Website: apple
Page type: customer-info-address
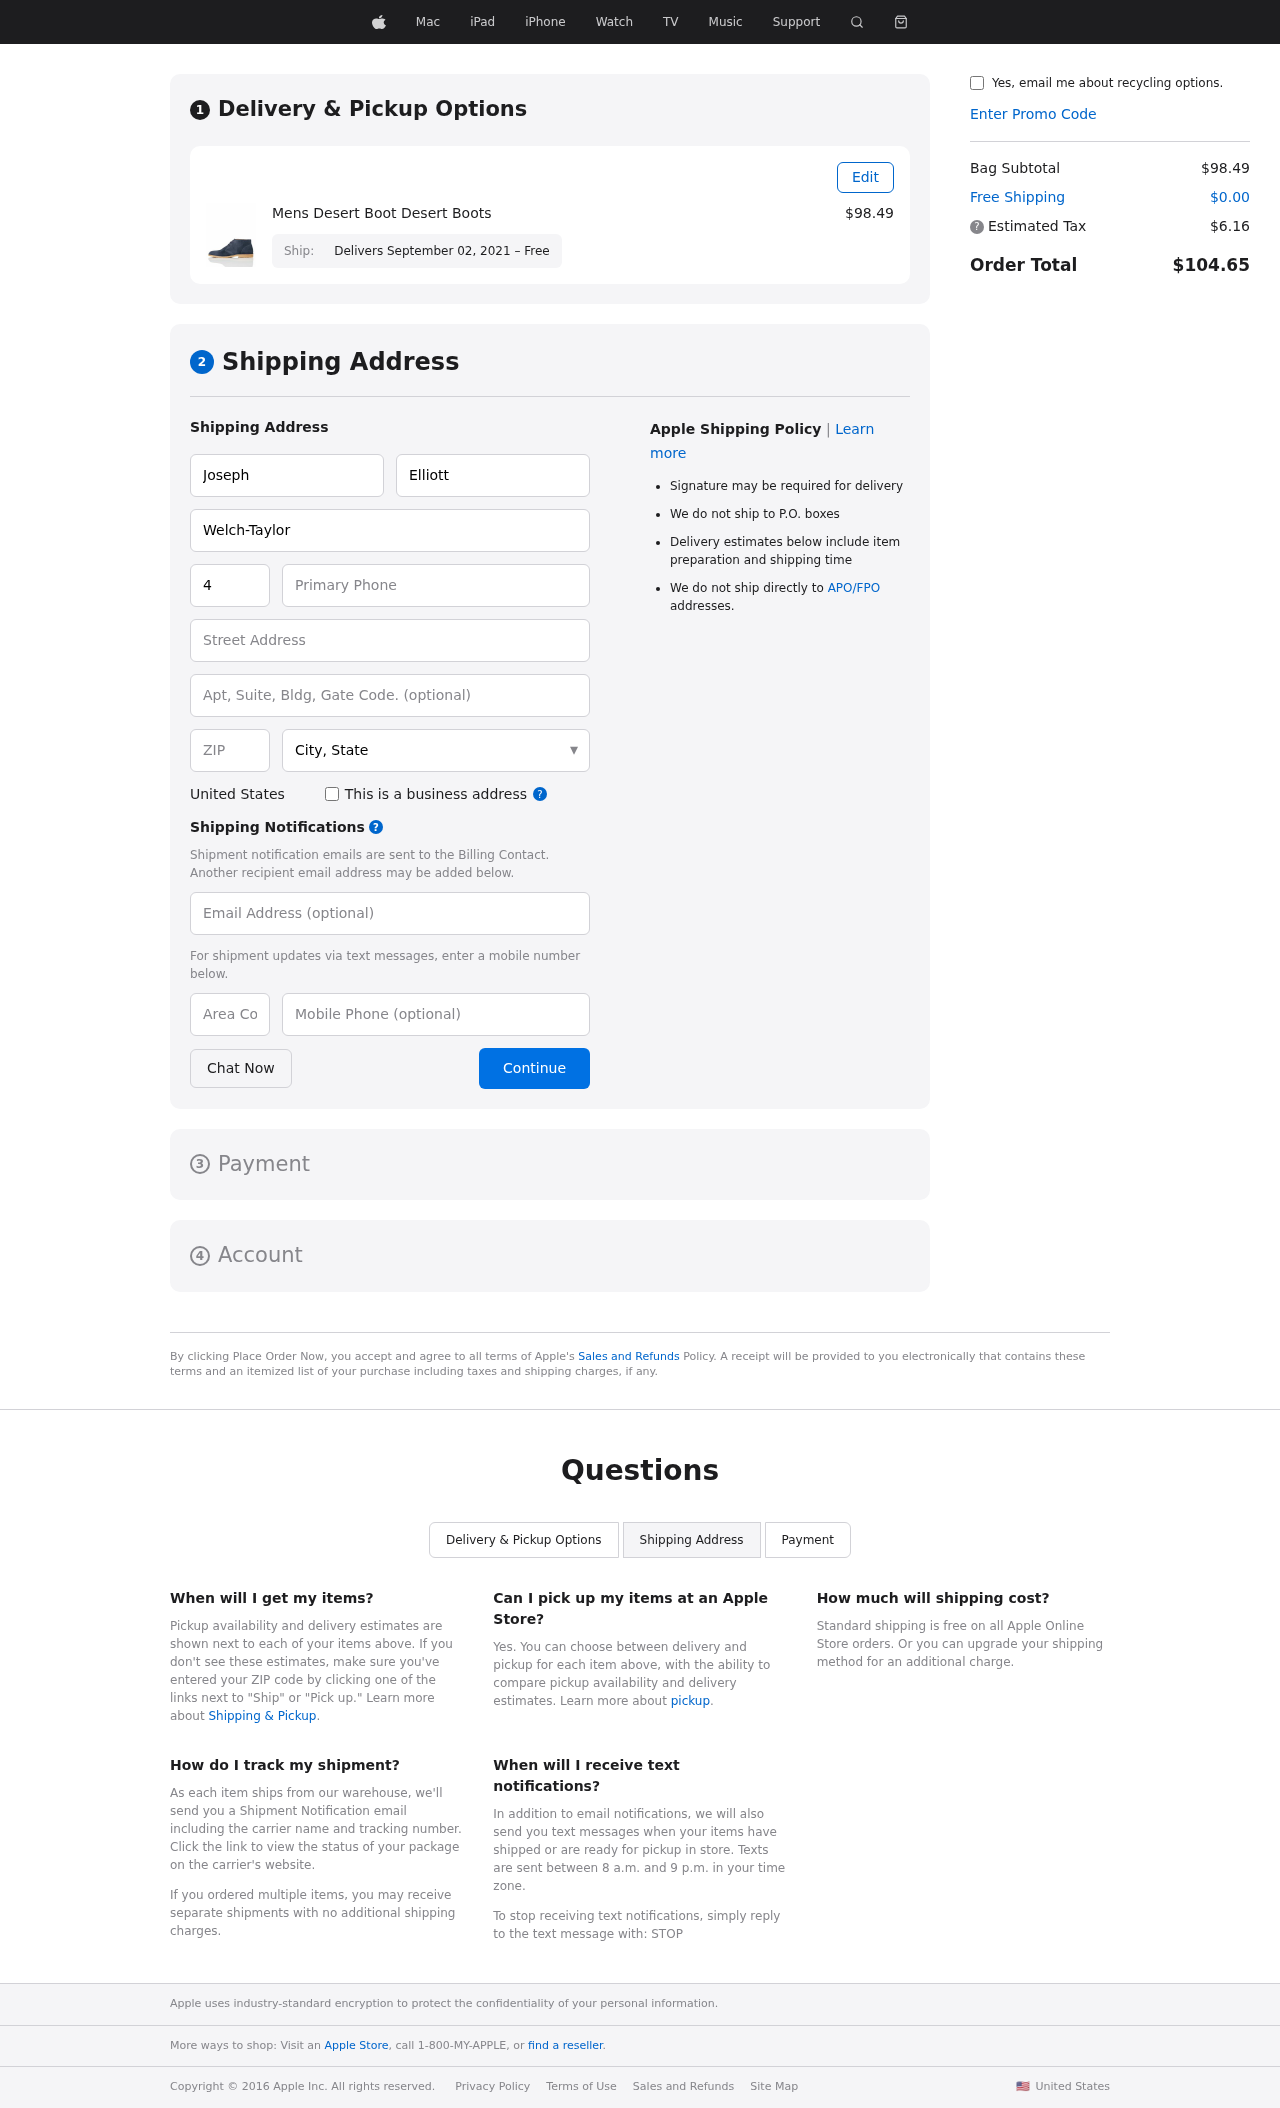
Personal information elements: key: PII_CITY_STATE
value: West Ashleyberg, NM
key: PII_COMPANY
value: Welch-Taylor
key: PII_COUNTRY
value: United States
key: PII_EMAIL
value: josephelliott@hotmail.com
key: PII_FIRSTNAME
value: Joseph
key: PII_LASTNAME
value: Elliott
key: PII_PHONE
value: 4719731167
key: PII_PHONE_ALT
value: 7248391114
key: PII_PHONE_ALT_AREA
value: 724
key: PII_PHONE_AREA
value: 471
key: PII_POSTCODE
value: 28214
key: PII_STREET
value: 344 Kent Pine
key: PII_STREET2
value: Suite 509
Product elements: key: PRODUCT1_NAME
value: Mens Desert Boot Desert Boots
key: PRODUCT1_PRICE
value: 98.49
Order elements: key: ORDER_DELIVERY_DATE
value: Delivers September 02, 2021 – Free
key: ORDER_SUBTOTAL
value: $98.49
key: ORDER_SHIPPING_COST
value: $0.00
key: ORDER_TAX
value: $6.16
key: ORDER_TOTAL
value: $104.65